Question: I created a custom button:
'''
<?xml version="1.0" encoding="utf-8"?>
<selector xmlns:android="http://schemas.android.com/apk/res/android">
<item android:state_pressed="true">
<shape>
<gradient android:startColor="#5a803f"
android:endColor="#446c1a" android:angle="90" />
<stroke android:width="5dp" android:color="#3d5e1d" />
<corners android:radius="3dp" />
<padding android:left="8dp" android:top="8dp"
android:right="8dp" android:bottom="8dp" />
</shape>
</item>
<item android:state_focused="true">
<shape>
<gradient android:startColor="#5a803f"
android:endColor="#446c1a" android:angle="90" />
<stroke android:width="5dp" android:color="#3d5e1d" />
<corners android:radius="3dp" />
<padding android:left="8dp" android:top="8dp"
android:right="8dp" android:bottom="8dp" />
</shape>
</item>
<item>
</item>
</selector>
'''
But I need to place this button to the black background with defined margins and with white borders at the top and bottom. And this background shouldn't be clickable. Something like this:

How can I implement this? with the help of this selector or style using. Help please with a code sample.
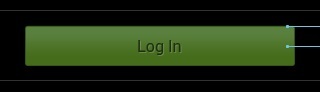
Answer: I solved this issue using the TableLayout. In this case my TextView is looks like:
'''
<TableRow
android:id="@+id/tableRow3"
style="@style/button_row"
>
<Button
android:id="@+id/btnProceed"
style="@style/custom_button"
android:layout_centerHorizontal="true"
android:text="Log In"
/>
</TableRow>
'''
etc for all UI elements.